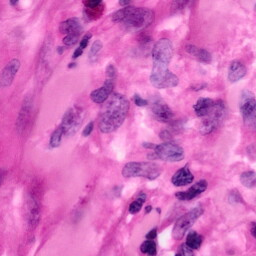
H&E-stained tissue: Pancreatic